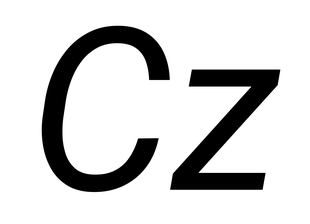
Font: Roboto-Italic_Italic